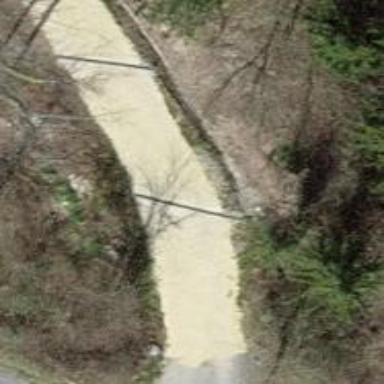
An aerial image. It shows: Paved track.